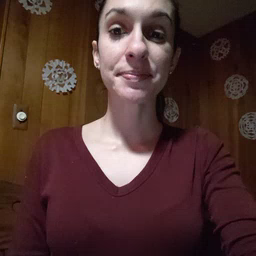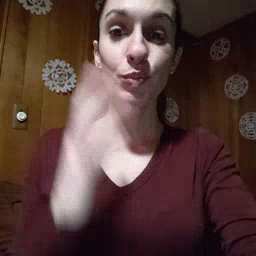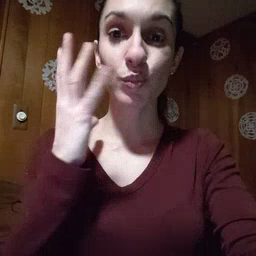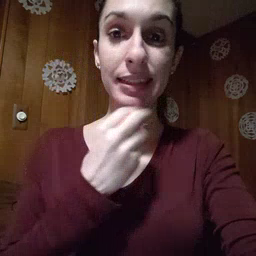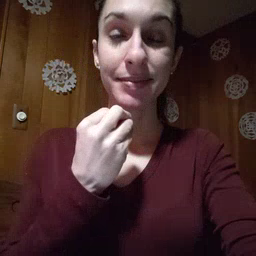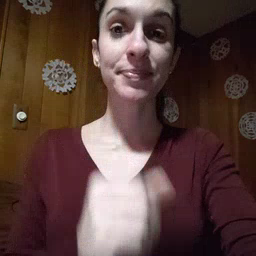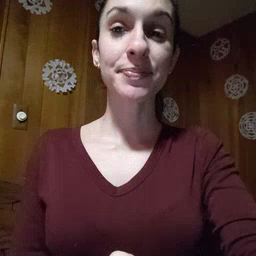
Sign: pretty